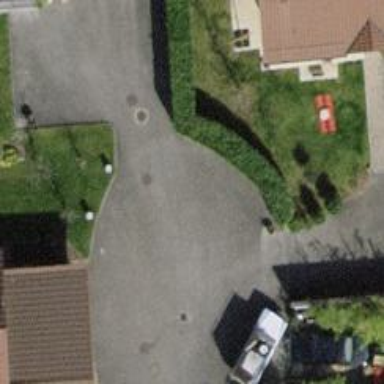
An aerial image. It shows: Turning circle on the road.